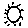
Label: sun